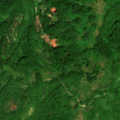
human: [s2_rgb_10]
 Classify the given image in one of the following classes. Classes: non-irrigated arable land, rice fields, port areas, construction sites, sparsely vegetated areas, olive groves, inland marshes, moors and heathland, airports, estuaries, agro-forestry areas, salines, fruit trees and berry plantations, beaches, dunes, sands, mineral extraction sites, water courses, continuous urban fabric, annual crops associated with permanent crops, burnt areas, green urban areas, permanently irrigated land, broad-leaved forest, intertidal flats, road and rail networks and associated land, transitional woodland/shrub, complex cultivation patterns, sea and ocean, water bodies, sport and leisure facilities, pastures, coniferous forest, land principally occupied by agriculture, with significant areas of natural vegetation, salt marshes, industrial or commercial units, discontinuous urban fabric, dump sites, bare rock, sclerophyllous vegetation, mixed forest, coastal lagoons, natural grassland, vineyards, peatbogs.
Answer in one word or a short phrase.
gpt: pastures, broad-leaved forest, transitional woodland/shrub